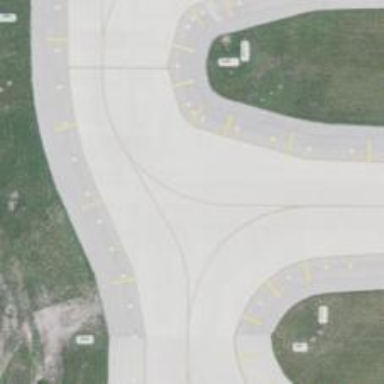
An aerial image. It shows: View of taxiway at the airport.